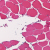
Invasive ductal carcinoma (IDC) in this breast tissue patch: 0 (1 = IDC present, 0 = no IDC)